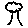
Label: tree